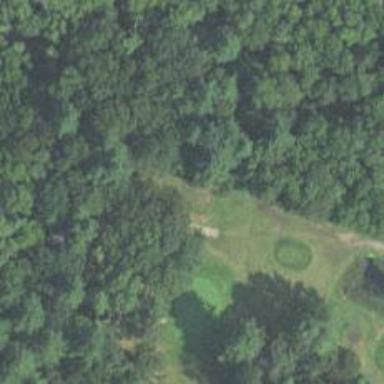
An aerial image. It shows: Grassy area designated as golf tee.